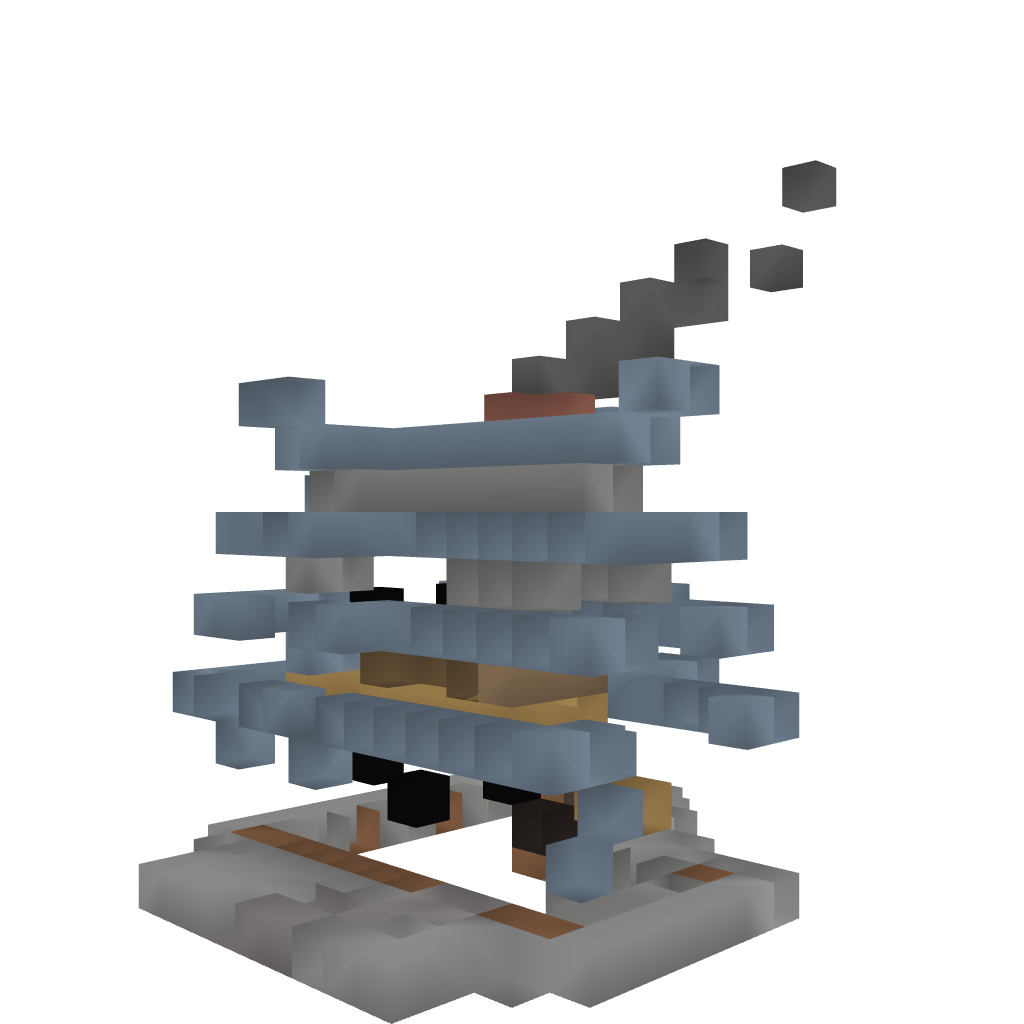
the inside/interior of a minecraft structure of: Medieval House #2 (Experiment) :D